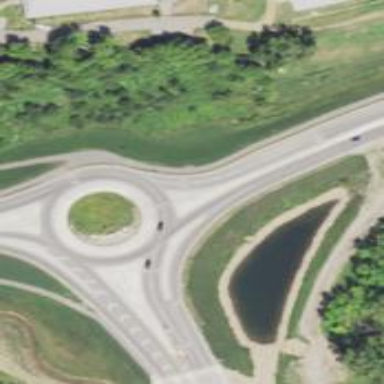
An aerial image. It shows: Roundabout on primary highway.